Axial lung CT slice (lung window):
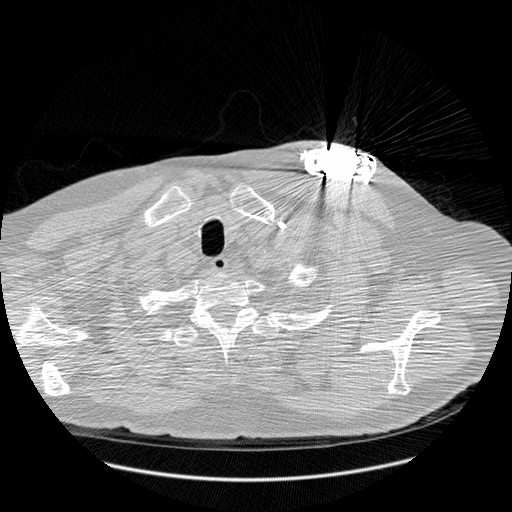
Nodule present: no